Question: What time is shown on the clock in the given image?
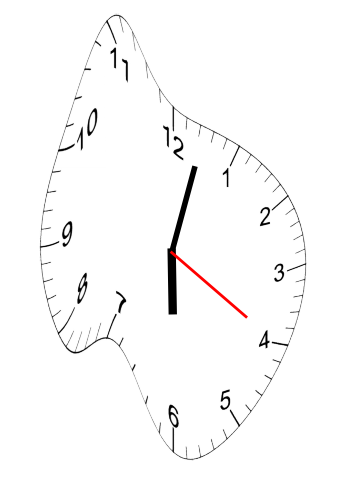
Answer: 06:02:20